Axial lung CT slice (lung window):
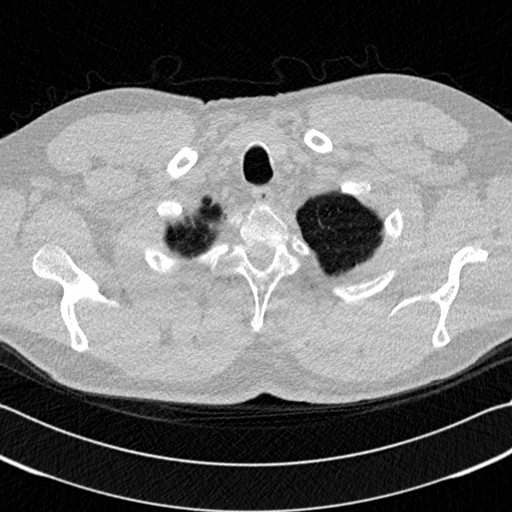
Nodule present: no